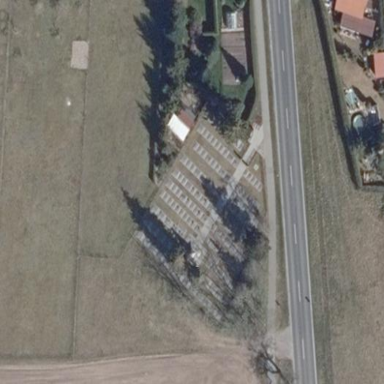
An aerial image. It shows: Grave yard.